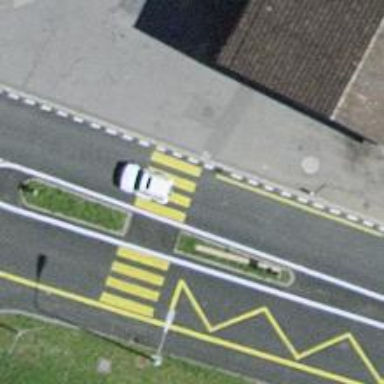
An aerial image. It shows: Marked zebra crossing with pedestrian island.